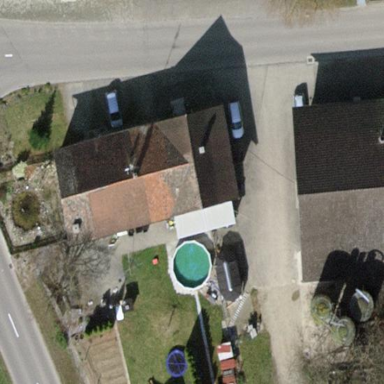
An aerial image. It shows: Semidetached house.